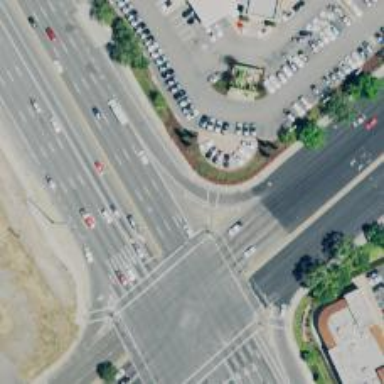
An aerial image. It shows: Trunk link highway.